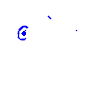
Particle: kaon